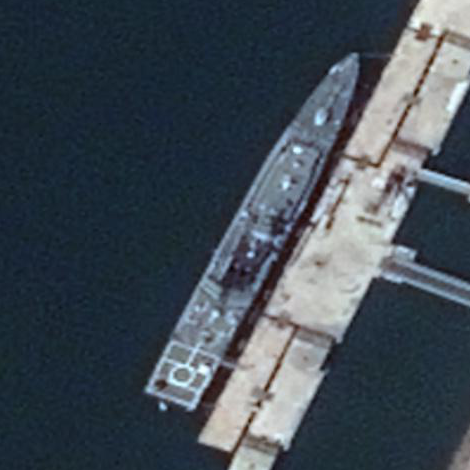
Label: cruiser